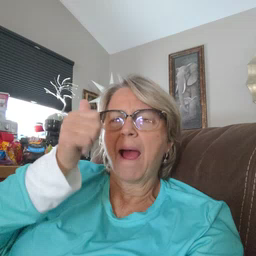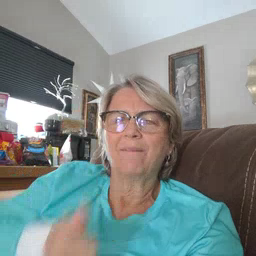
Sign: every